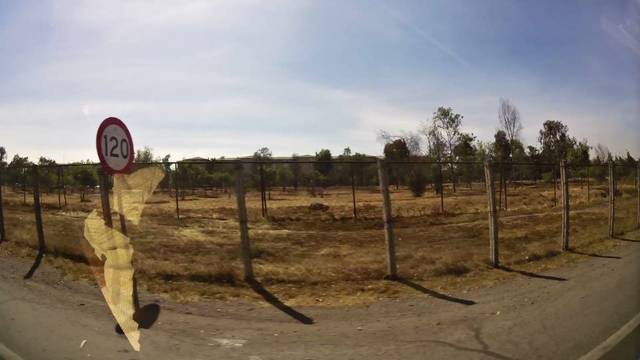
Region: Chile
Coordinates: -33.447, -70.77